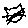
Label: cat